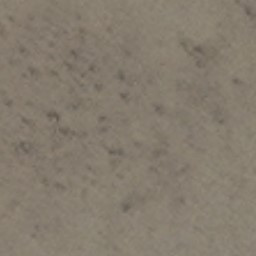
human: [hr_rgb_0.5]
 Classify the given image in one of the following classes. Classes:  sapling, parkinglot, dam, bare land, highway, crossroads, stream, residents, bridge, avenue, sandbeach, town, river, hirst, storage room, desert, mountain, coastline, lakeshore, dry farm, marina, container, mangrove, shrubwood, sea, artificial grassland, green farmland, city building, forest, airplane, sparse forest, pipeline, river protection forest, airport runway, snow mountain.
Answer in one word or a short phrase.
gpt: bare land